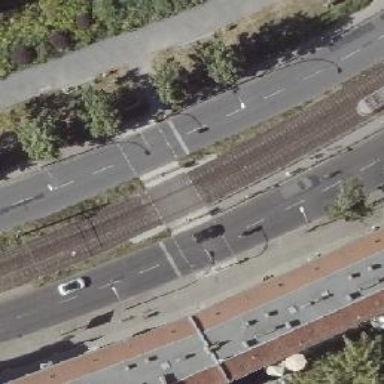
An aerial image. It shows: Crossing with traffic signals.